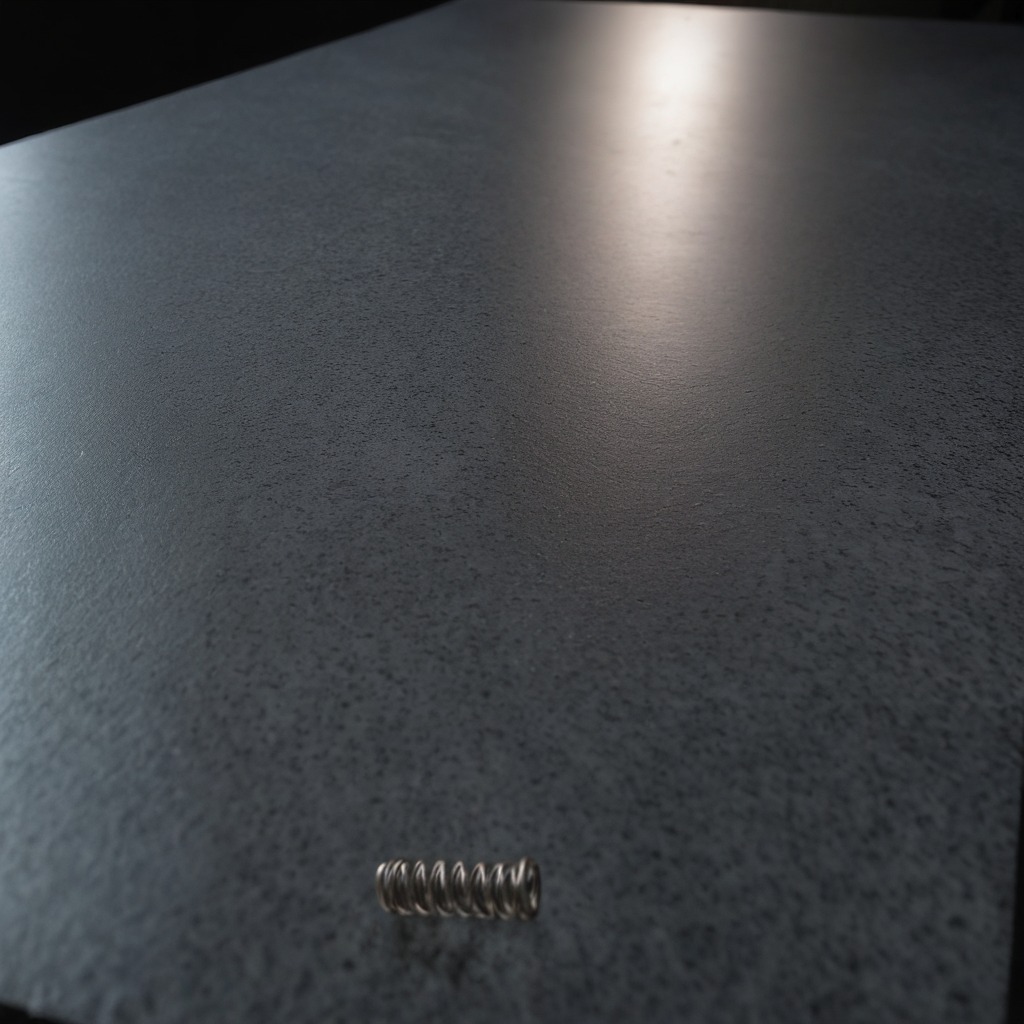
A coiled metal spring is lying on a clean granite table inside a workshop at night.